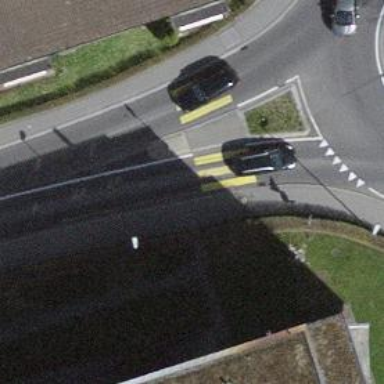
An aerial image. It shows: Zebra crossing on footway.